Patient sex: M
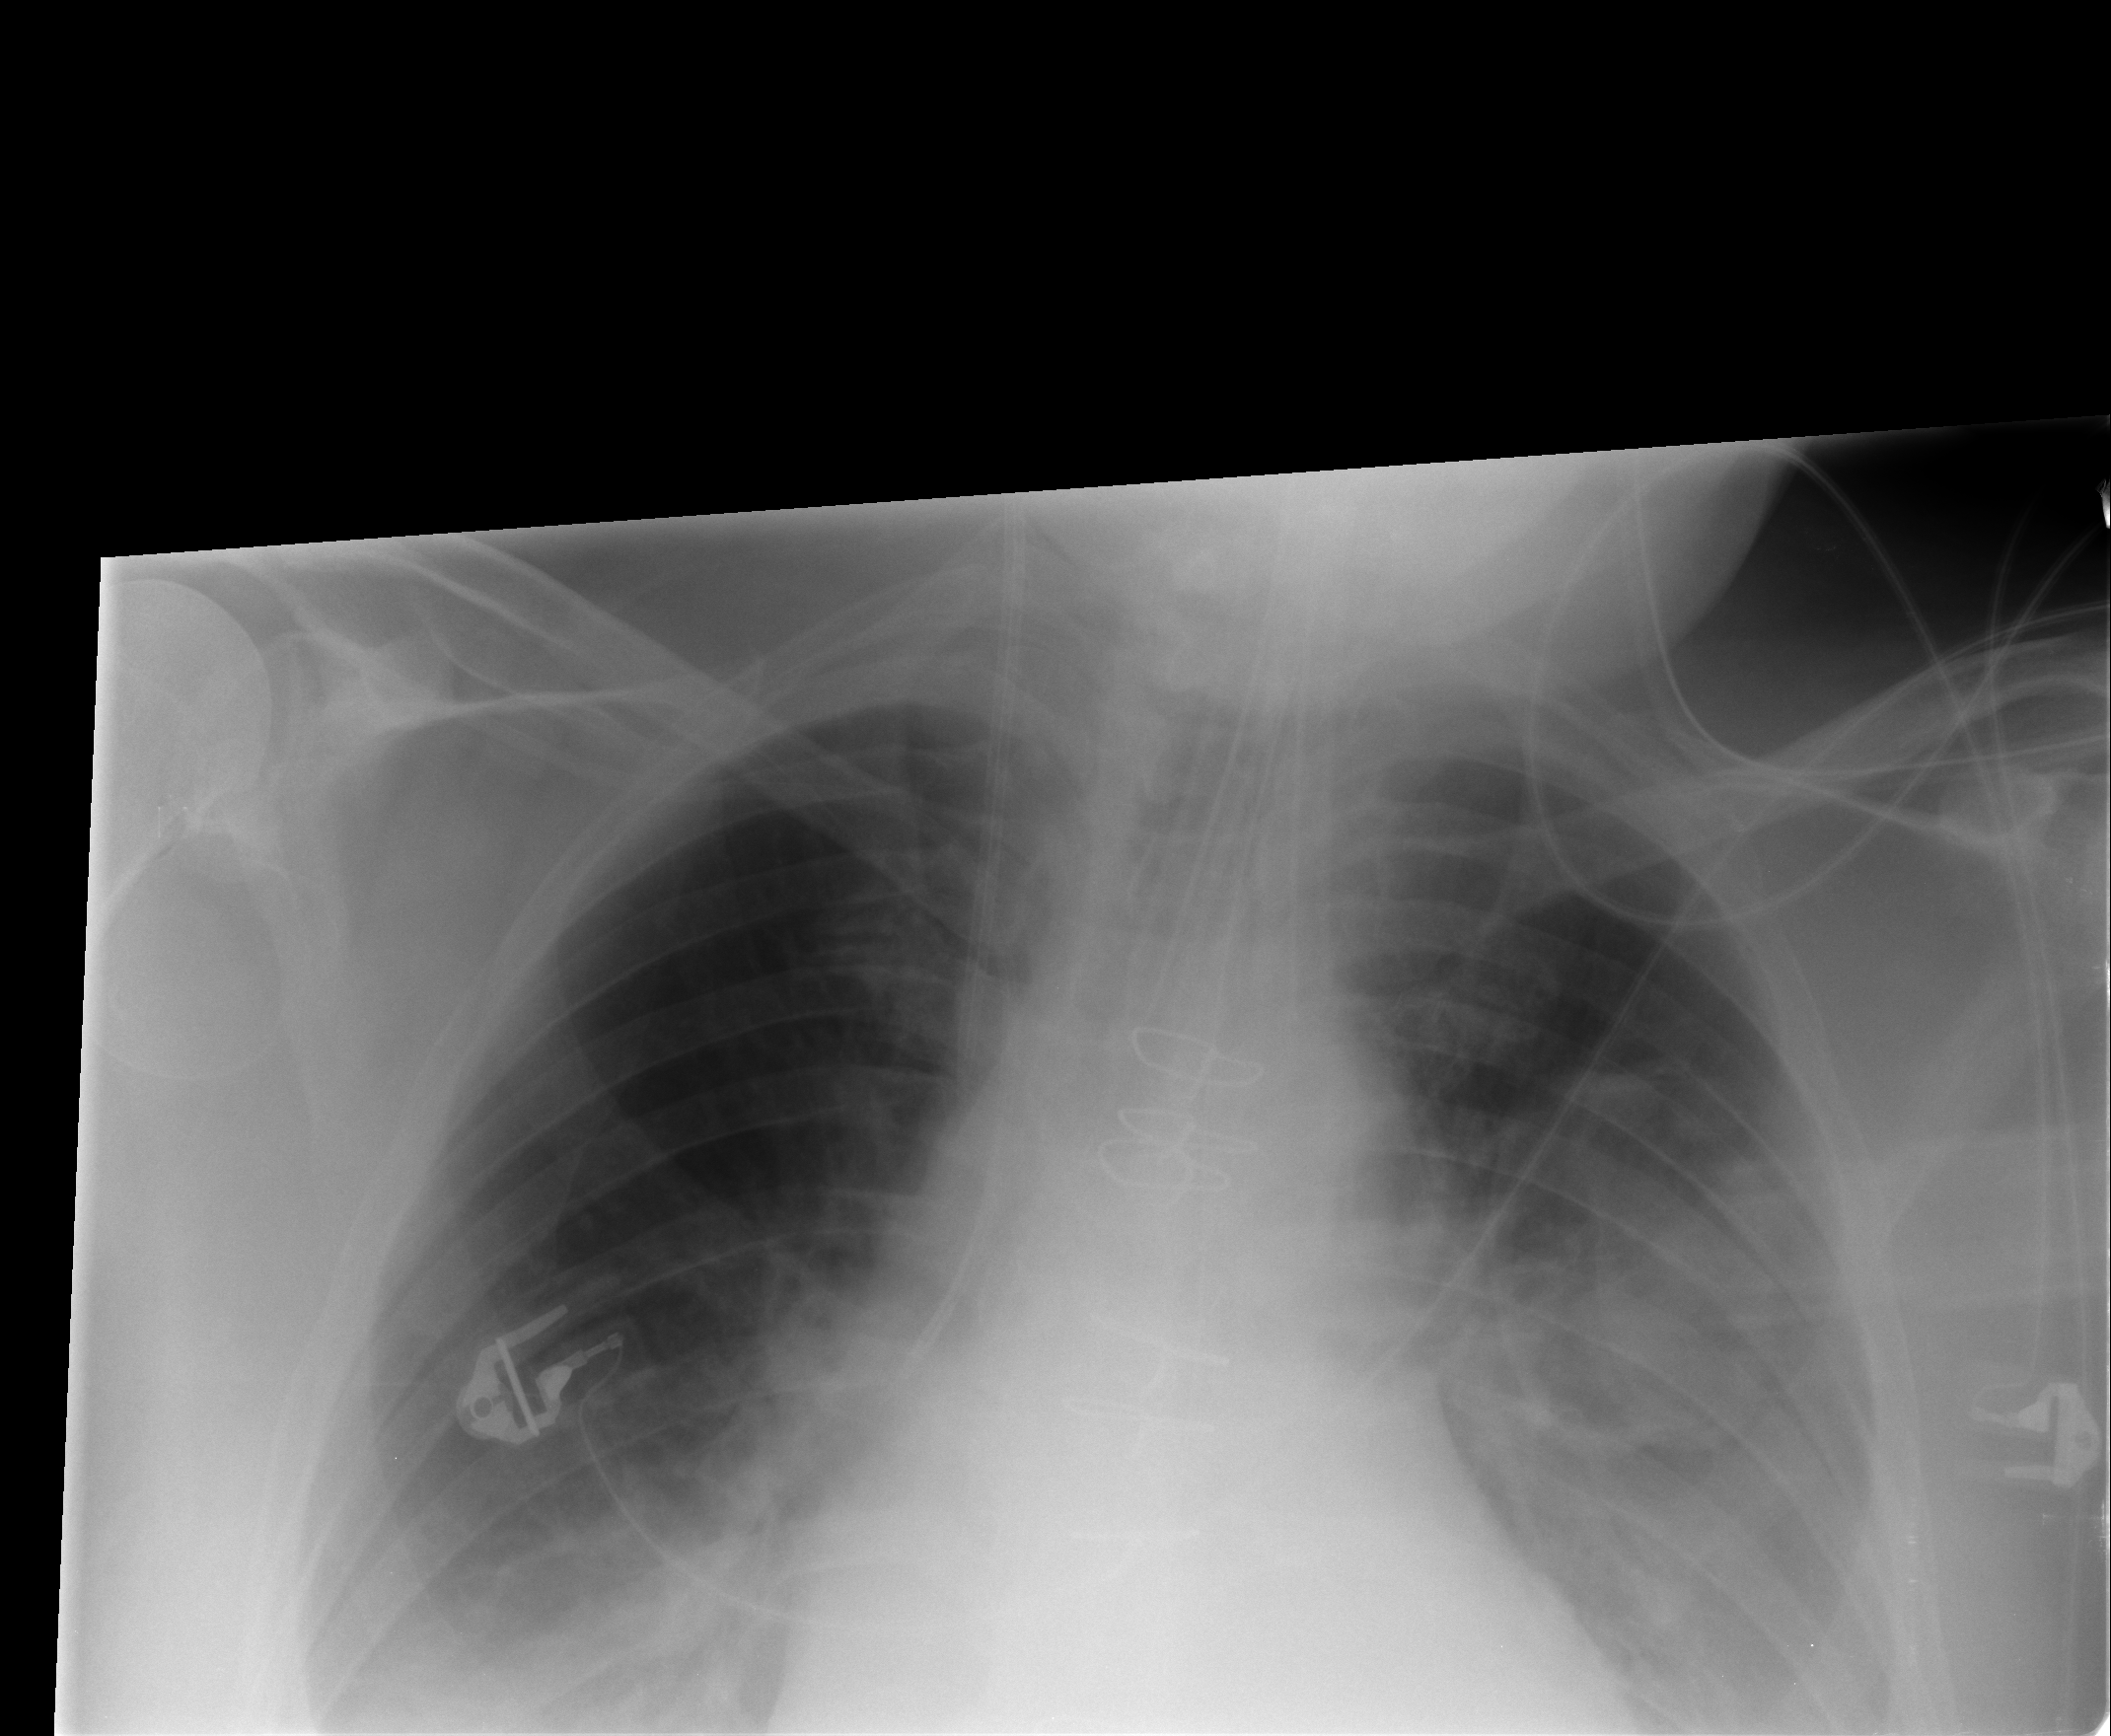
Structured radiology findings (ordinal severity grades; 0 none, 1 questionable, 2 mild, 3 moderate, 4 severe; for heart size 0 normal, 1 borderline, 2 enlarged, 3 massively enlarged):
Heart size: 2
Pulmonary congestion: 0
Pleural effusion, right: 2
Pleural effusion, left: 2
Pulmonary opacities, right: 0
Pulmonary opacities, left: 0
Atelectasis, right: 2
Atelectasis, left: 2